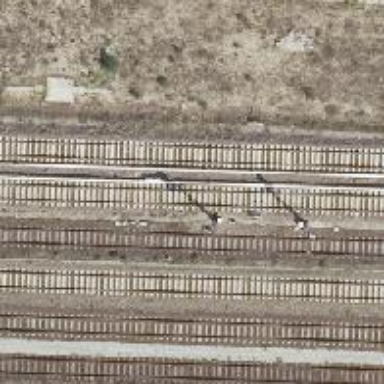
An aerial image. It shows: Railway signal.